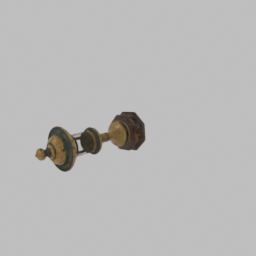
Label: lighting